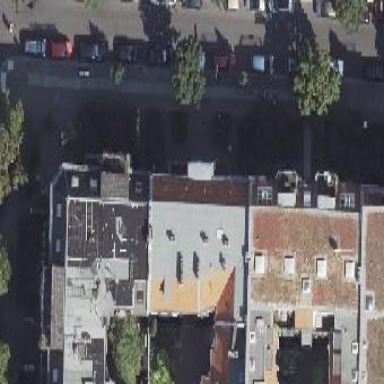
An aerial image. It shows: Apartment building with double saltbox roof shape.